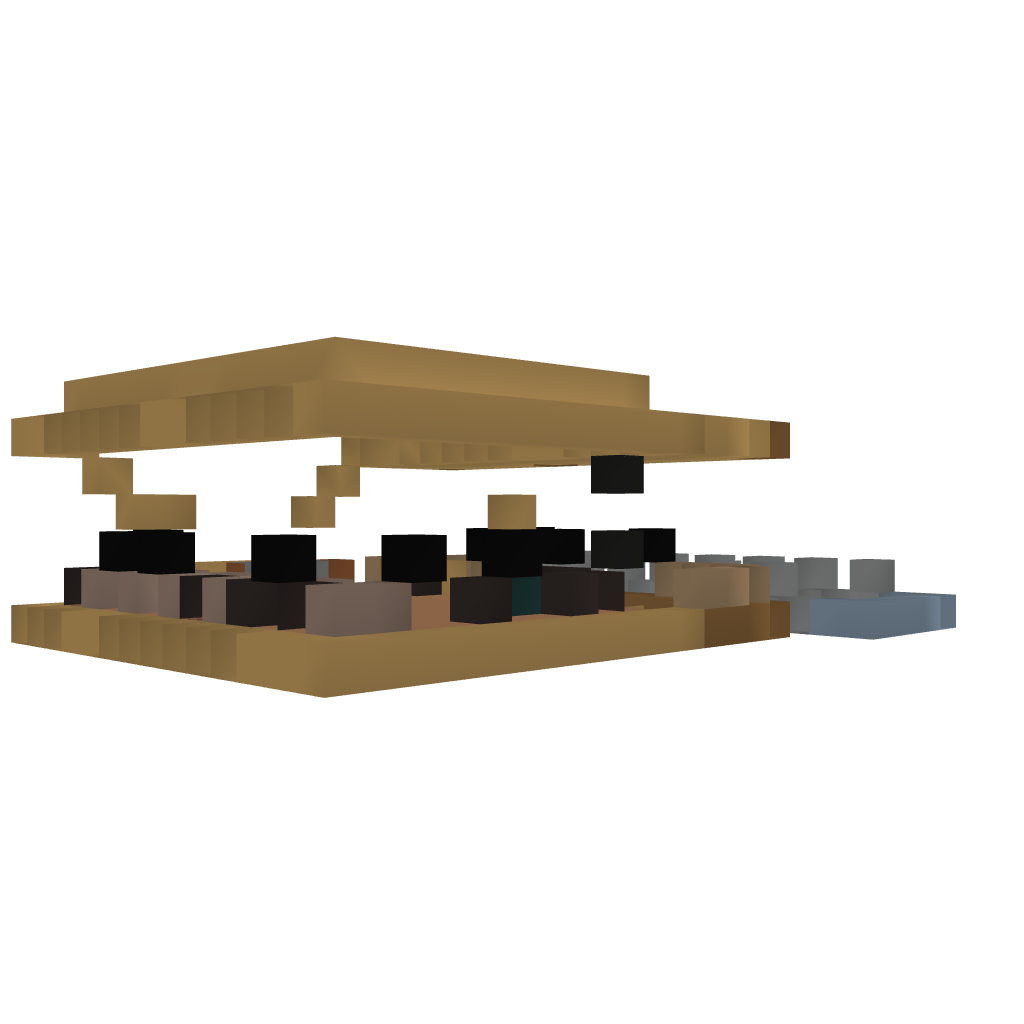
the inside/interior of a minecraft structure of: Zombie Survival House